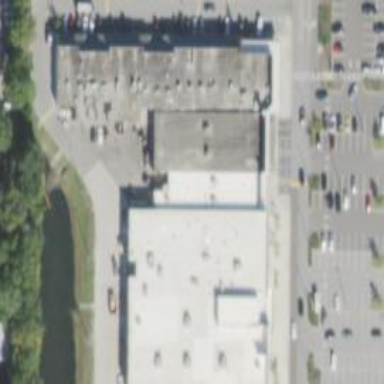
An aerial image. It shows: Part of building is shown in the image.